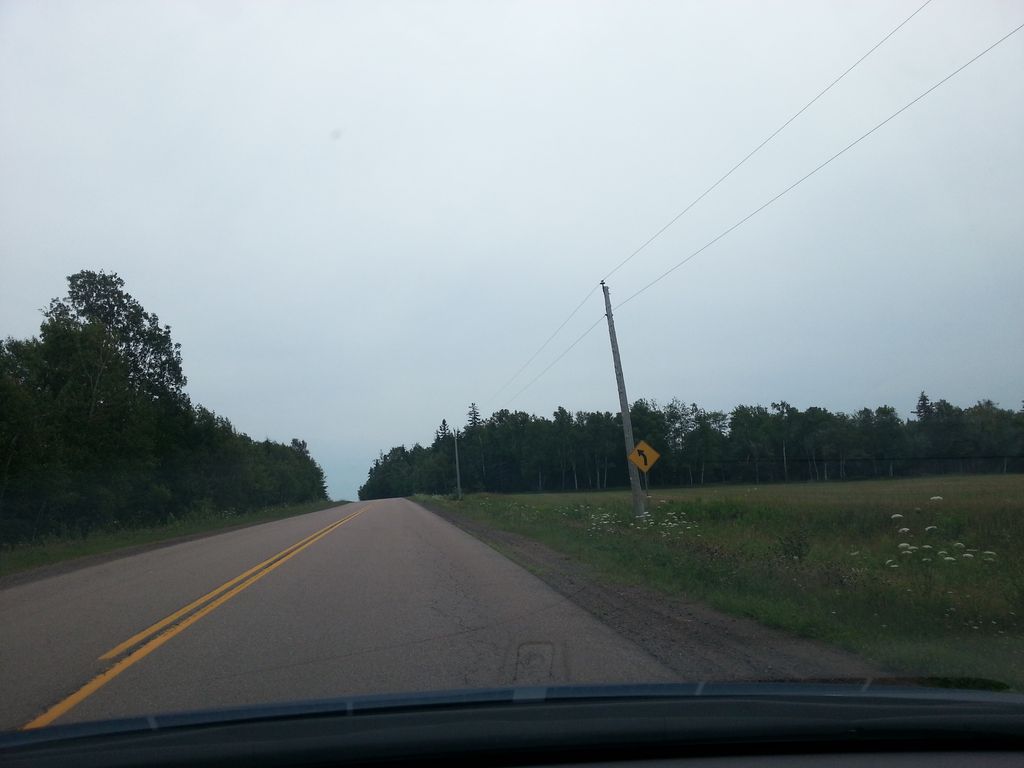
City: charlottetown